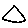
Label: triangle